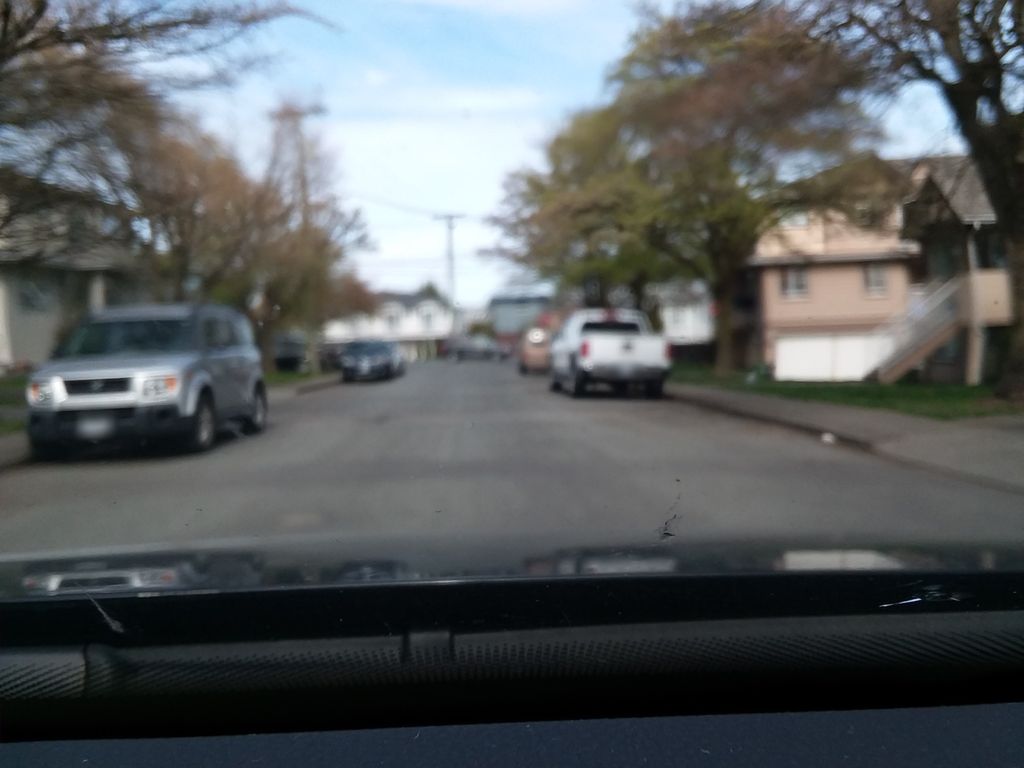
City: victoria